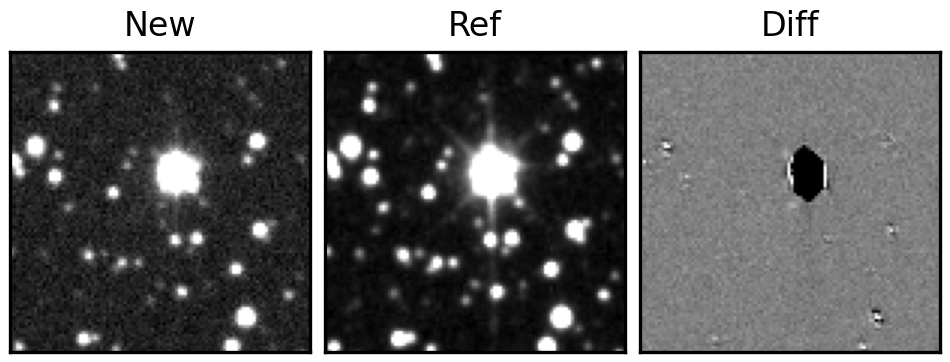
Label: real